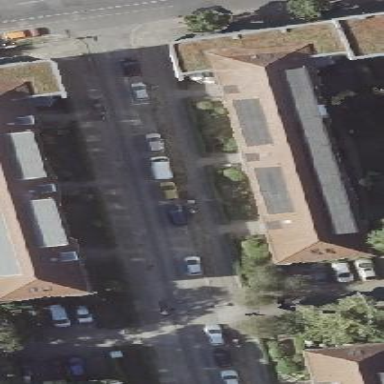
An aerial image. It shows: Apartment building with hipped roof.